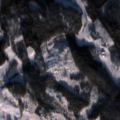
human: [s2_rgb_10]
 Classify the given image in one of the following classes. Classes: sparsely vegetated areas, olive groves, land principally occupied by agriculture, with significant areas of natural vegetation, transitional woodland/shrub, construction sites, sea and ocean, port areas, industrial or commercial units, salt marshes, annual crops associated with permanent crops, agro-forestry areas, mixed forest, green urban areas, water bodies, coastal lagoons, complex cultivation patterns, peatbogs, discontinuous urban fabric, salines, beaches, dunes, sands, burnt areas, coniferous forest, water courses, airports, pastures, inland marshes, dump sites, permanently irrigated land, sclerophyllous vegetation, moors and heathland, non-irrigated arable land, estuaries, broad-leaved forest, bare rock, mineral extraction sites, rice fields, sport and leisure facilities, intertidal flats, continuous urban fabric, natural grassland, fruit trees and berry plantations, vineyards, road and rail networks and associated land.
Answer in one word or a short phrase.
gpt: non-irrigated arable land, coniferous forest, mixed forest, transitional woodland/shrub